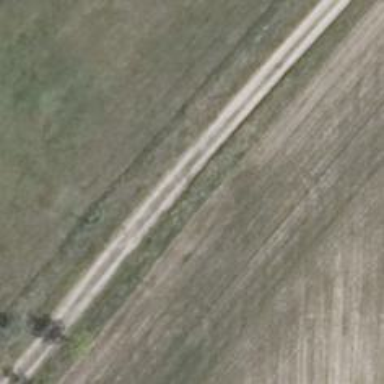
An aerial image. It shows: Sandy track road with grade3 tracktype.